Field crop: maize
Growth stage: 2
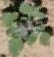
Species: chenopodium